Aerial crown-view tile of a tropical tree (Barro Colorado Island, Panama), acquired 20250124:
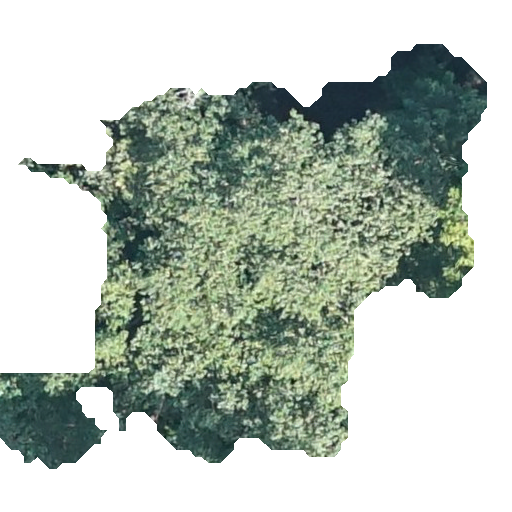
Species: Hieronyma alchorneoides
GBIF accepted scientific name: Hieronyma alchorneoides
Crown area: 181.005 m²